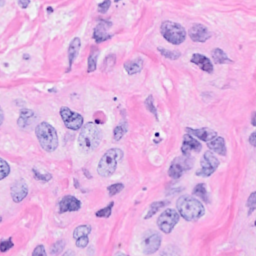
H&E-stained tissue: Breast